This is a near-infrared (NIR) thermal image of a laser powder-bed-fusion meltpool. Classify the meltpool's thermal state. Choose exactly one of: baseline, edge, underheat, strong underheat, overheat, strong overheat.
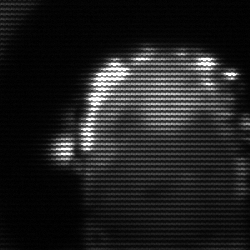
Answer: baseline